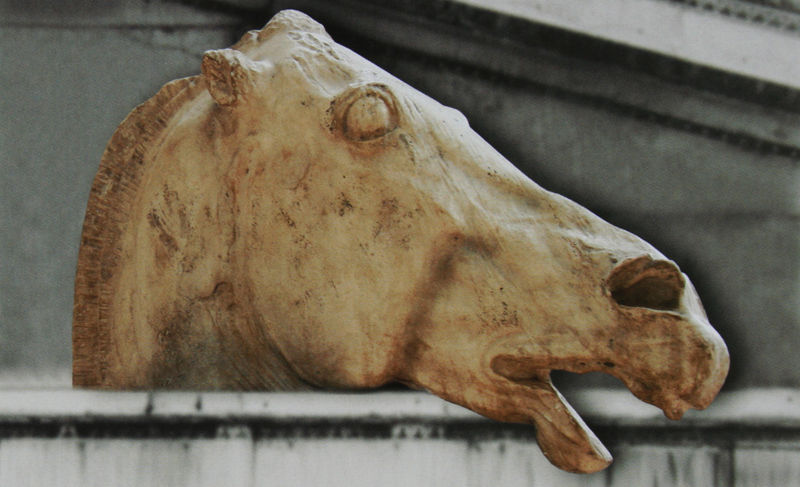
Titel: Pferdekopf vom Gespann der Selene im Ostgiebel des Parthenon
Standort: Münster
Institution: Archäologisches Museum der Westfälischen Wilhelms-Universität
Schlagwörter: kopf, weiß, gelb, ocker, braun, holz, marmor, mund, nase, ohr, profil, schwarz, stirn, dach, haus, rot, tier, zaun, beige, alt, augen, schädel, stein, hals, portrait, gatter, auge, figur, haare, realismus, ohren, pferd, skulptur, statue, mähne, schweif, backen, giebel, mauer, angst, detail, bildhauerei, plastik, foto, fotografie, photographie, offen, antike, plastisch, kunst, kurz, kollage, photo, fragment, fries, kaputt, gebiss, kiefer, schnauze, antik, pfer, maul, nüstern, struktur, kiefern, nüster, mehne, pferdekopf, umzug, schnautze, symbolik, erschöpft, holzfigur, installation, alabaster, helios, parthenon, archäologie, polier, lid, aufgerissen, augapfel, bildhauerkunst, skuptur, fotomontage, marmoe, spolie, backenn, wiehernd, e, schödel, beige+, ldroß, pferdebüste, ialabaster, pferdekof, plastich, armes pferd, wo ist der rest